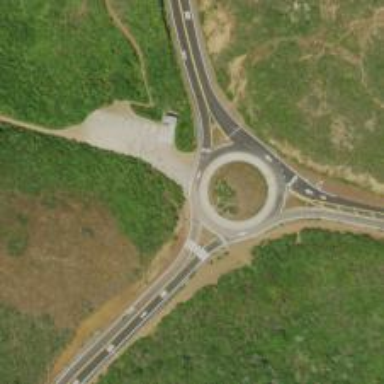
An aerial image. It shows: Roundabout on residential road with asphalt surface.